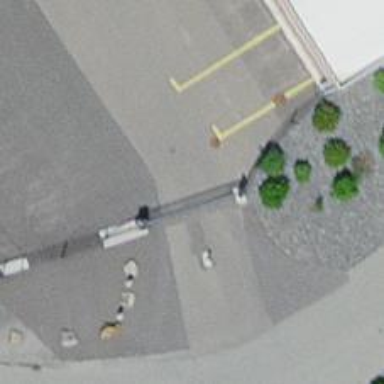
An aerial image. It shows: Lift gate barrier.